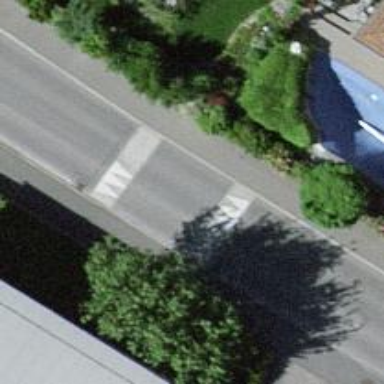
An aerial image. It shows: Feature for traffic calming is present.